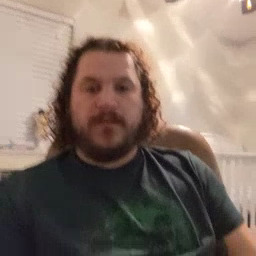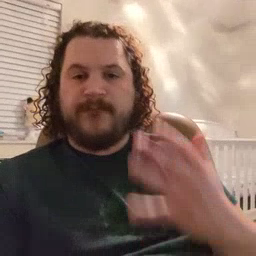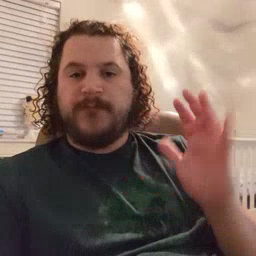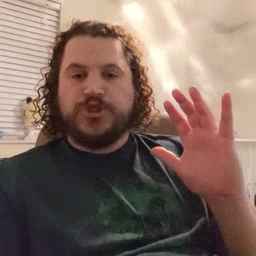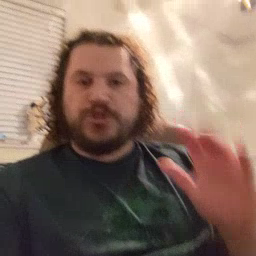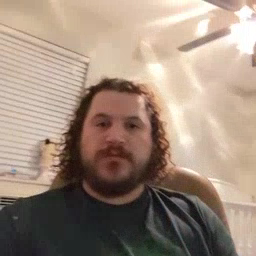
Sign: finish